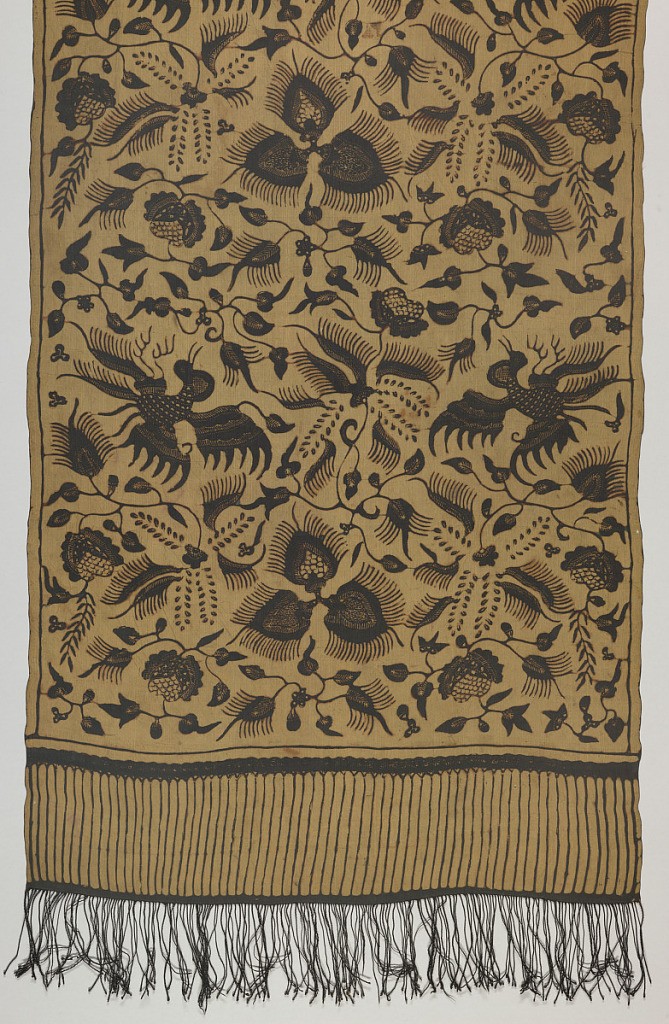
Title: Selendang (shoulder cloth)
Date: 19th century
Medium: silk Technique: wax resist dyeing (batik) on plain weave
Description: Narrow shoulder cloth (selendang) in green, grey and dark brown with an all-over leaf and flower pattern with birds. Border by fringe with vertical parallel lines gives illusion of a longer fringe. Chinese influence indicated by inclusion of the lokcan bird which is based on the phoenix. Fringed.